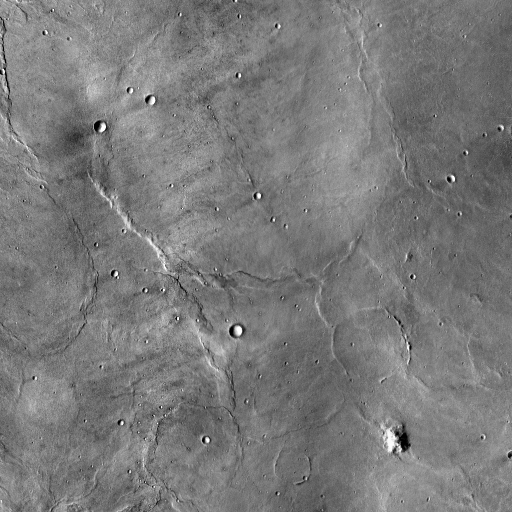
Crater classes present: Background, Other, Layered, Buried